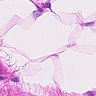
Metastatic tissue present: no